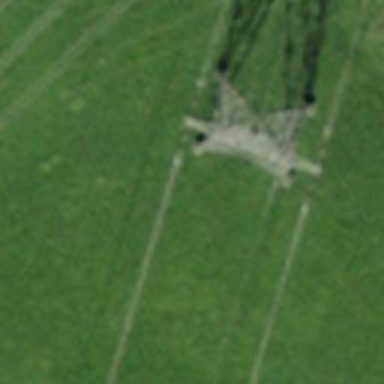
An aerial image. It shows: Power line in the image.